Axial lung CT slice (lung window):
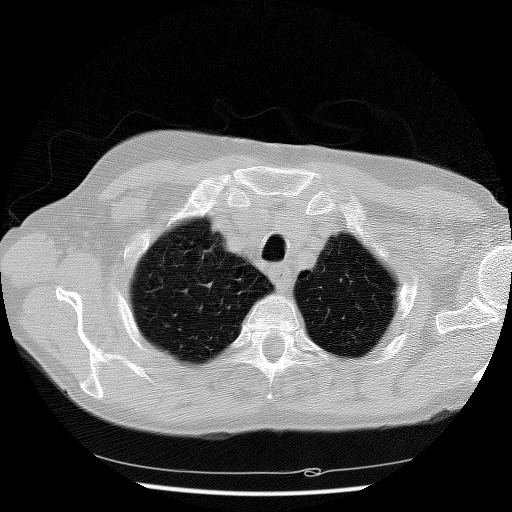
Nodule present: no